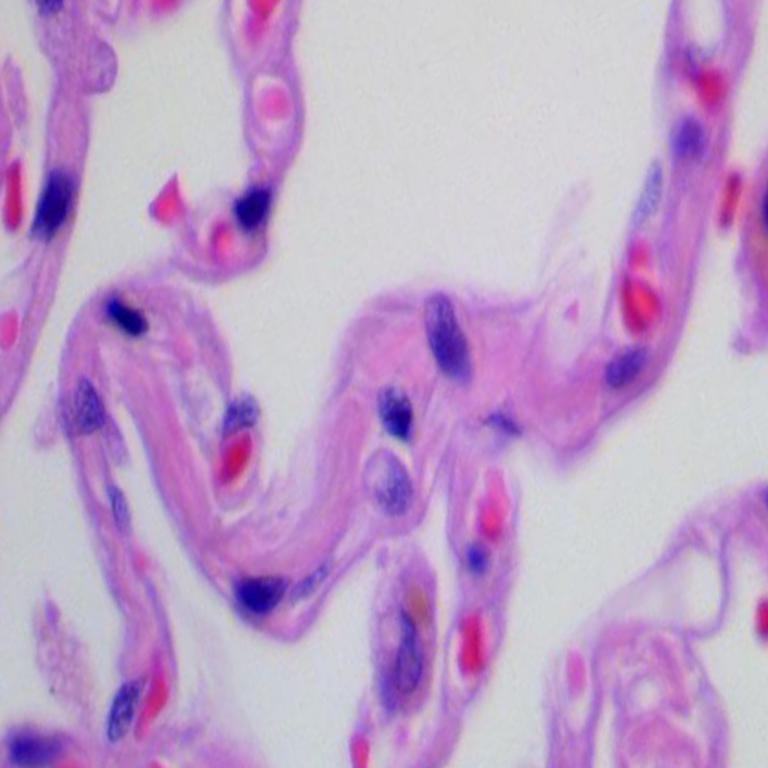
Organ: lung
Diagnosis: benign